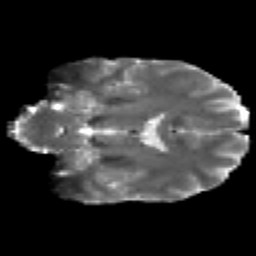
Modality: T2w
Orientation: coronal
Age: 31
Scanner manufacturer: siemens
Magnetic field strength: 3 T
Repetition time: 2.2 s
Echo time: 0.084 s